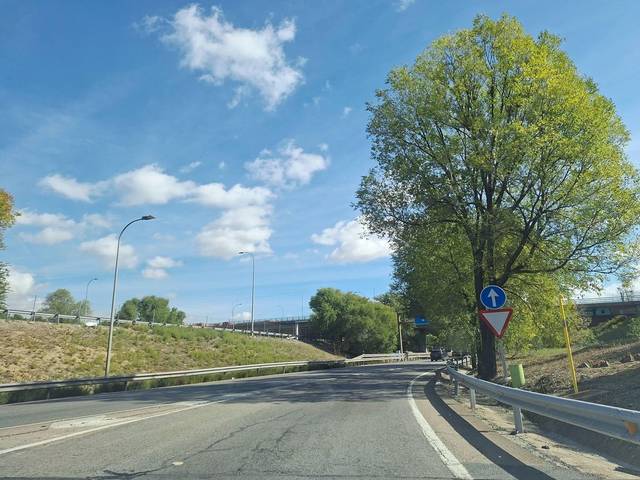
Region: Spain
Coordinates: 40.392, -3.632